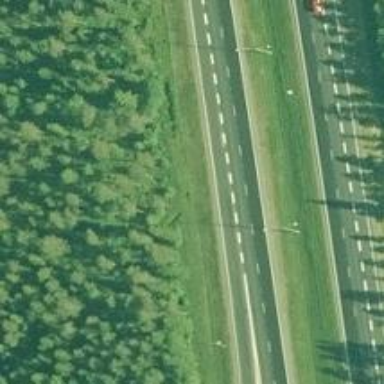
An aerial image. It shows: Motorway junction.